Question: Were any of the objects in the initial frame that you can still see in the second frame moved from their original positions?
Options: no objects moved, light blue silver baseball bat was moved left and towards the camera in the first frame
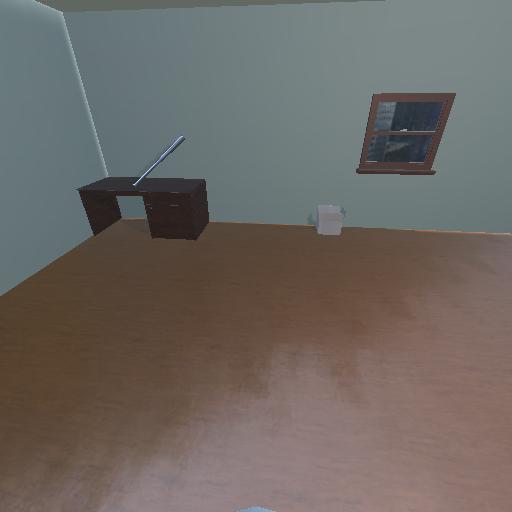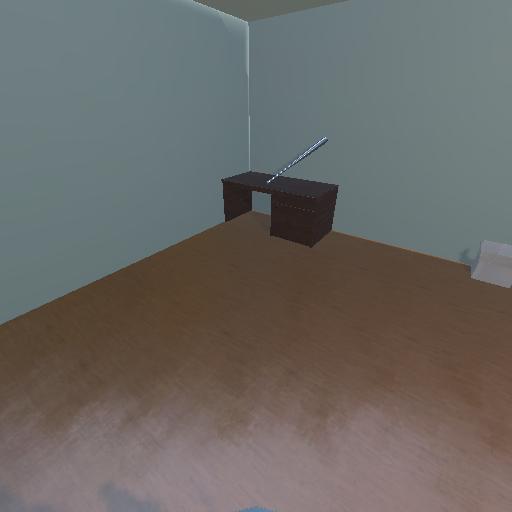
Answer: no objects moved